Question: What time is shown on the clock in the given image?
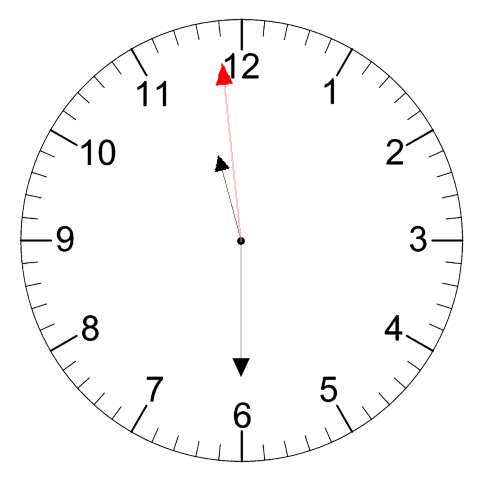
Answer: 11:29:59